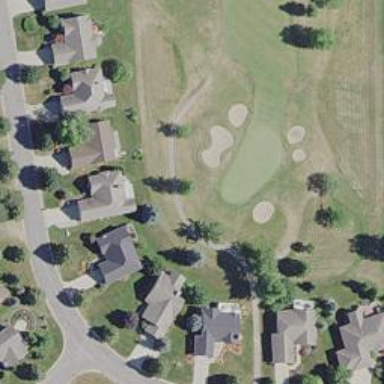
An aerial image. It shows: Service road designated as golf cart path.